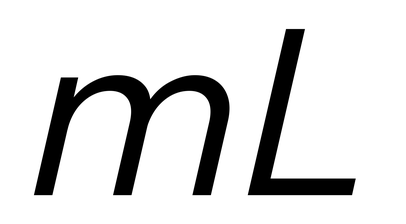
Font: InstrumentSans-Italic_Italic